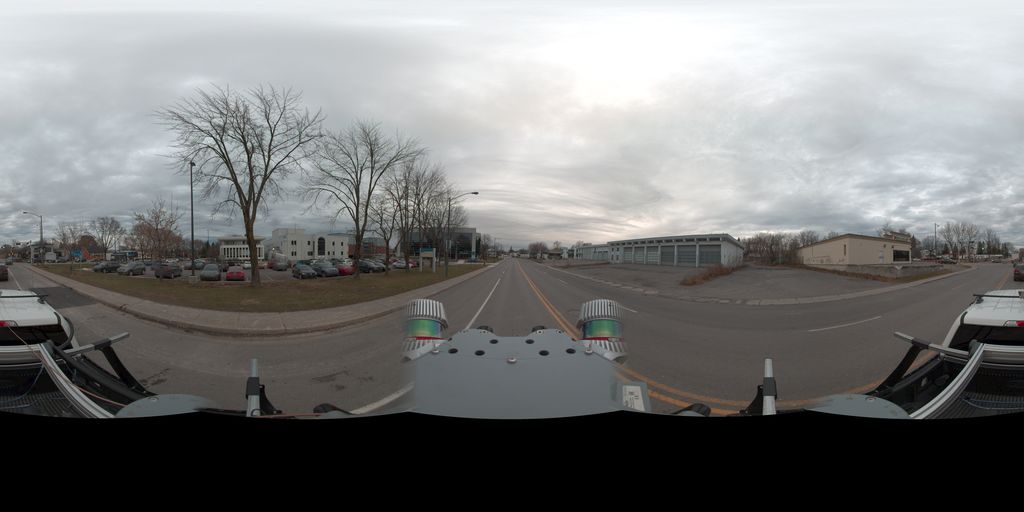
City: quebec_city